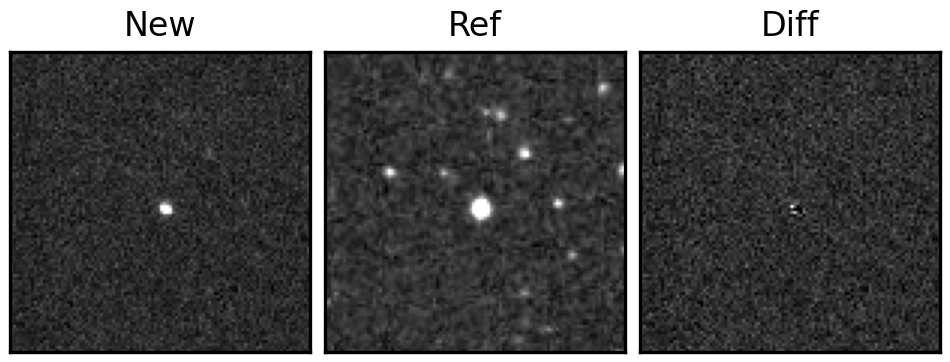
Label: bogus